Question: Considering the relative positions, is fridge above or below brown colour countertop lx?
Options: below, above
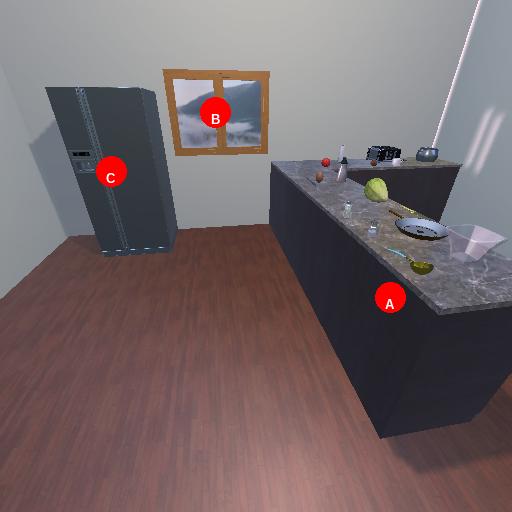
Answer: below